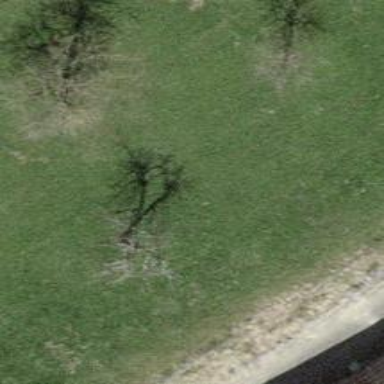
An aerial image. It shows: Beautiful tree in nature.